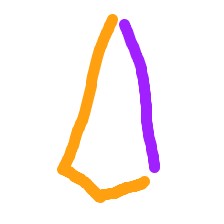
Shape: kite